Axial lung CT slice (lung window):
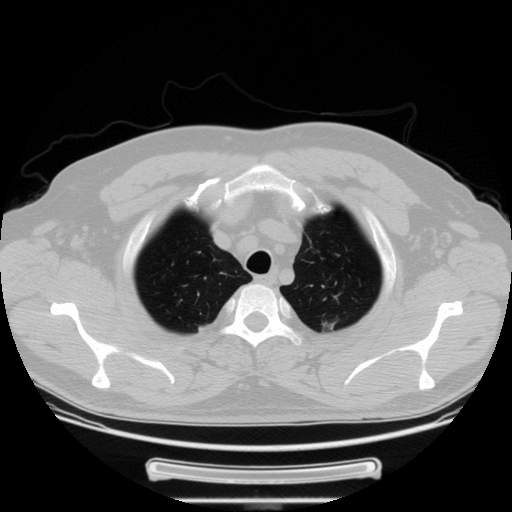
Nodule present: no